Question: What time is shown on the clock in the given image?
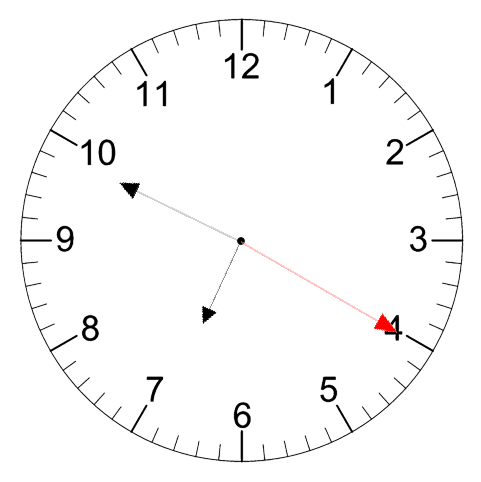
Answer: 06:49:20